Interaction volume radius: 10 \u00c5
Interaction volume height: 45 \u00c5
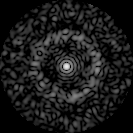
Disorder parameter: 0.8355